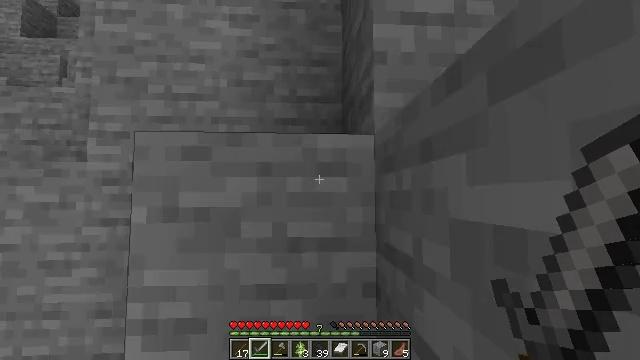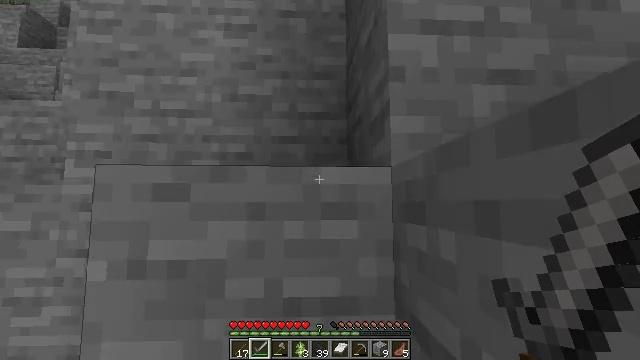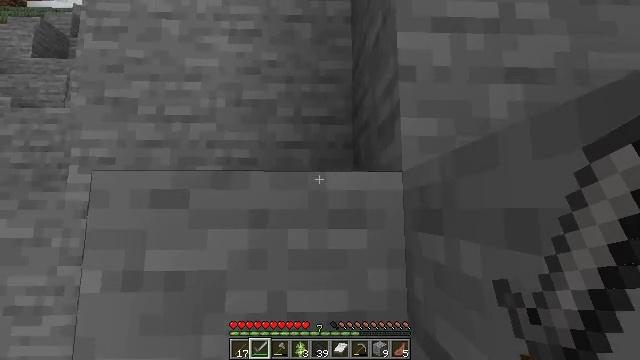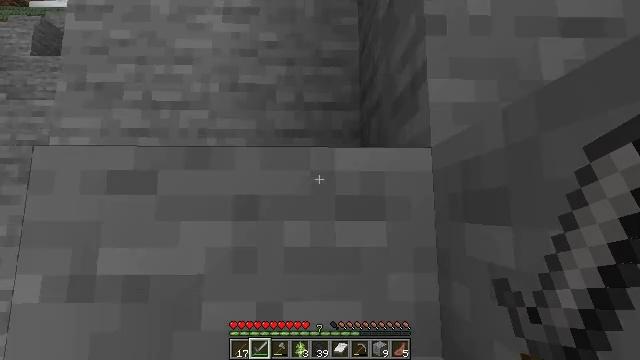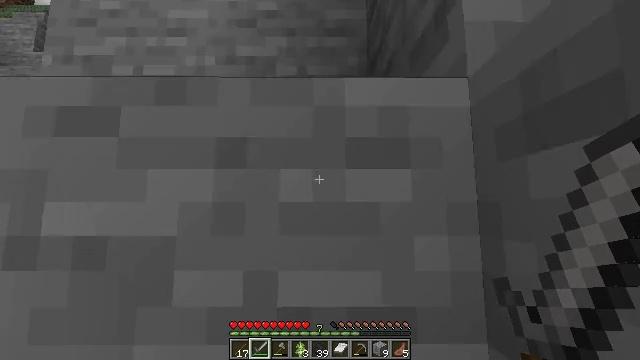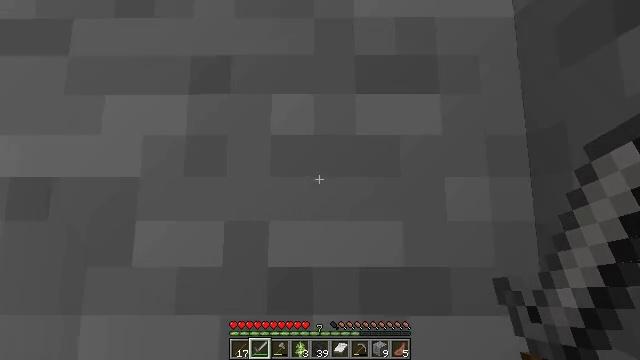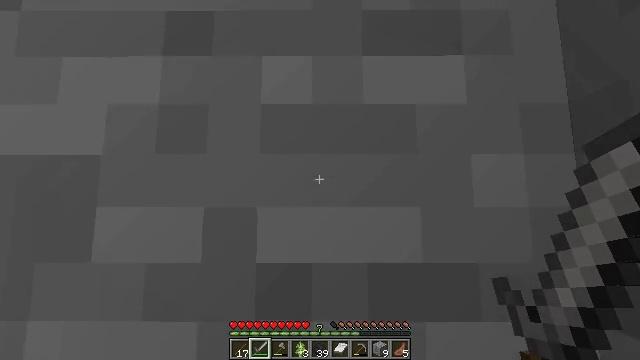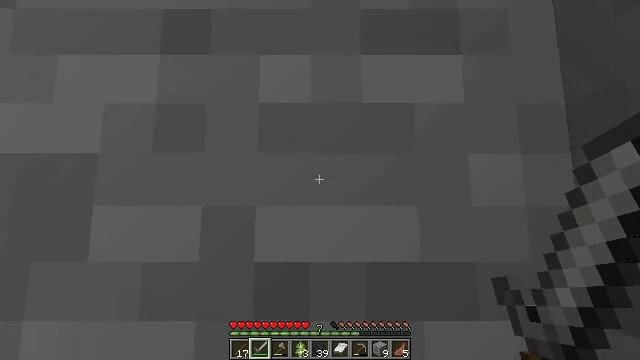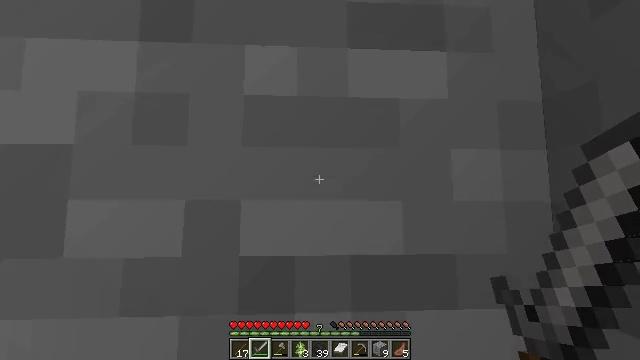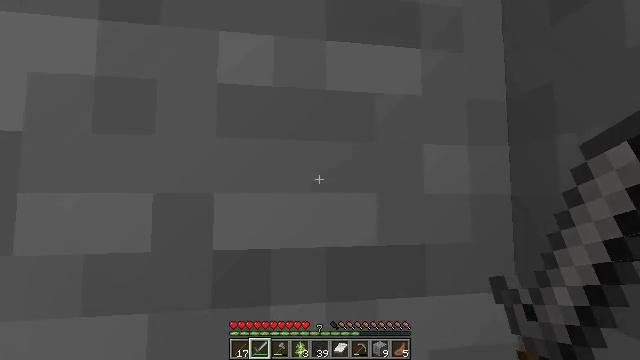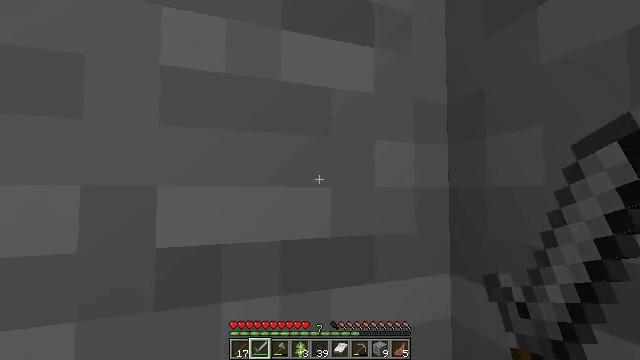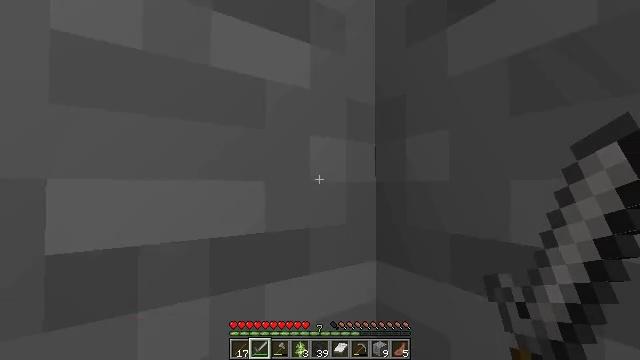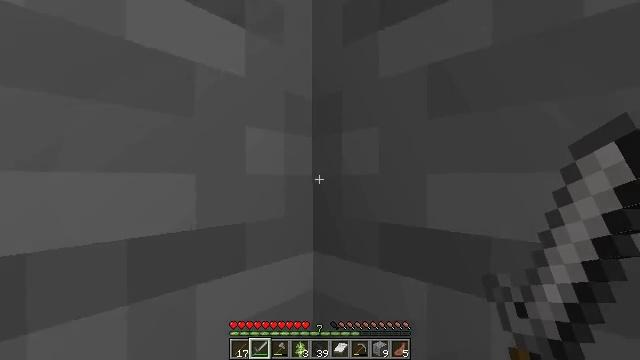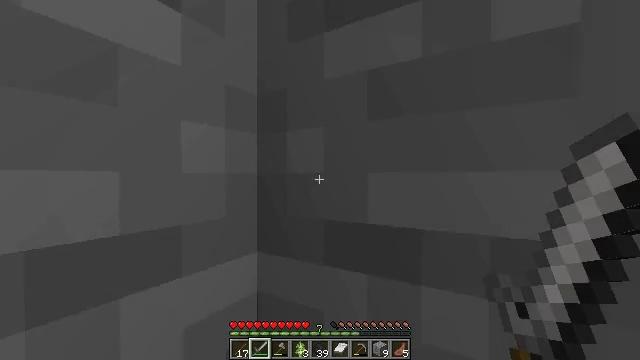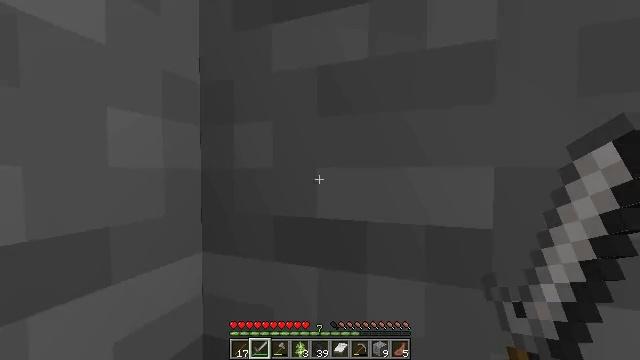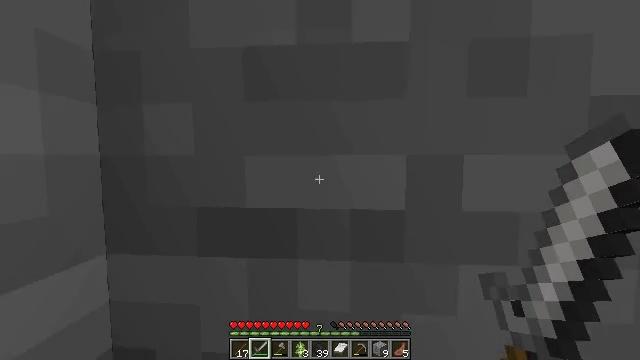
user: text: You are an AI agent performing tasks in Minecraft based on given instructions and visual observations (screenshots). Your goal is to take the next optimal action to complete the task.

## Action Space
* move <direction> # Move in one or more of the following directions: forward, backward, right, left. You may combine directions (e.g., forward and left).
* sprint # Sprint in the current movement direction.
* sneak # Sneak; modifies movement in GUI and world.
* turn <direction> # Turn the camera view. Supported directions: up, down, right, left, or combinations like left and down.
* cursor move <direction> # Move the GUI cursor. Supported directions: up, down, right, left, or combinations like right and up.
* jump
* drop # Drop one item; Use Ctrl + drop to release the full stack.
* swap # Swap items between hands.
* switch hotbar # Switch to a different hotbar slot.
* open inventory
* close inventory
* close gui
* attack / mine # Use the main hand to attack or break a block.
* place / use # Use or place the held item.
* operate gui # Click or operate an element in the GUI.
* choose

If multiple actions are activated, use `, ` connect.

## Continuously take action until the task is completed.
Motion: motion action
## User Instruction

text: Mine oak leaves.
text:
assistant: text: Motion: move forward, sprint, turn up, jump
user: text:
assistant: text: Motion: move forward, sprint, turn left and up, jump
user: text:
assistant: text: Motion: move forward, sprint, jump
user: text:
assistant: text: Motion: move forward, sprint, jump
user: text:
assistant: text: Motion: move forward, sprint, jump
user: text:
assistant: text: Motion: move forward, sprint, jump
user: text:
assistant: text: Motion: move forward, sprint
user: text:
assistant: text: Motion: move forward, sprint, turn right and down
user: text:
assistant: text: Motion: sprint, turn right and down
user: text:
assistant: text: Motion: sprint, turn right and down
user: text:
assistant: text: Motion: sprint, turn right and down
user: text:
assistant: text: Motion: sprint, turn right and down
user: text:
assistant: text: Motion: sprint, turn right
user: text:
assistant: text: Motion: turn right and down
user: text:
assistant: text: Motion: turn right and down
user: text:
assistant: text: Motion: turn right and down
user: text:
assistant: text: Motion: move forward, turn right and down
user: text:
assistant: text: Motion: move forward, turn right
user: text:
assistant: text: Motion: move forward, turn right
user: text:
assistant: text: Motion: move forward
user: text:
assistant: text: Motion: move forward
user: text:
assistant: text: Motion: move forward
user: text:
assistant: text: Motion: move forward, turn right and down
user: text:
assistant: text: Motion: move forward, turn right and down
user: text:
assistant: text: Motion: move forward, turn right
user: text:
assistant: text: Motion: move forward, turn right and down
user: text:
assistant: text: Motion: move forward
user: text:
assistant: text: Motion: move forward
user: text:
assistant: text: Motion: turn left
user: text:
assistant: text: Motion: turn left and up